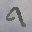
Label: 9